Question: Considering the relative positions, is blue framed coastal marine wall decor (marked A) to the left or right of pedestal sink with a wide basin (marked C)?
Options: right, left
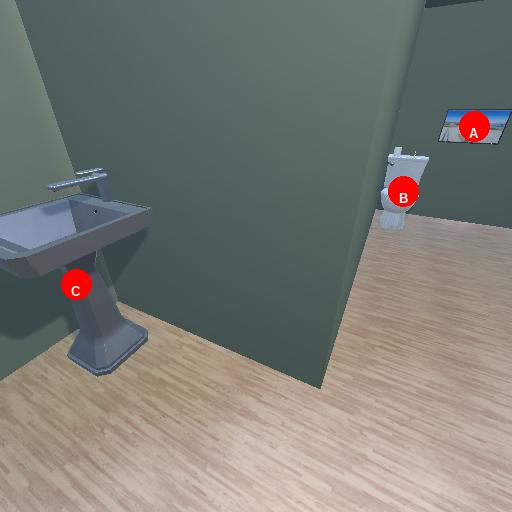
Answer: right